Question: I would like to reduce the margin size between sub-bullets. An example is marked below in red. How can I accomplish this using CSS?

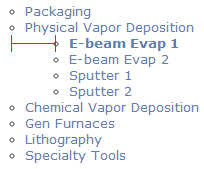
Answer: ### It can be done by CSS:
'''
ul li ul {margin-left: 10px;}
'''
### Demo: Fiddle